Interaction volume radius: 5 \u00c5
Interaction volume height: 15 \u00c5
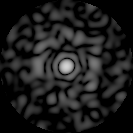
Disorder parameter: 0.8274